Question: i am using the pie chart from Achart engine library:
now i need some help on the customization.this is my pie chart drawn -

These are thing which i am trying to customize :
1. applying circular animation to the pie chart.
2. add thin circular border around the chart.
3. as you can see the labels color 1, color 2 are to the left but i need that in center or apply some padding to it.
4. there is a huge space on the top and bottom decrease the space.
5. now the background color is white i need that in some other color.
How to do these changes ,i have tried searching for these in google and made the possible changes that is in the screen shot.
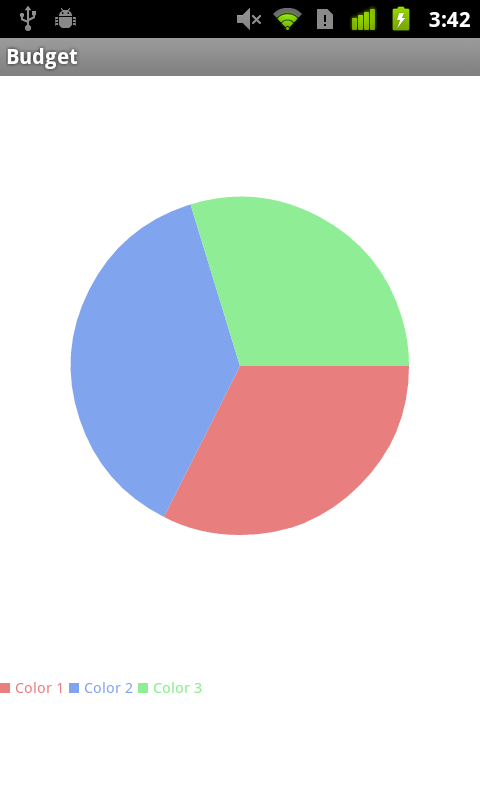
Answer: I will only answer the first question:
'''
renderer.setDisplayValues(true);
'''
Make sure you have a recent build of AChartEngine from <URL>.
For the fifth question do this:
'''
renderer.setApplyBackgroundColor(true);
renderer.setBackgroundColor(color);
'''